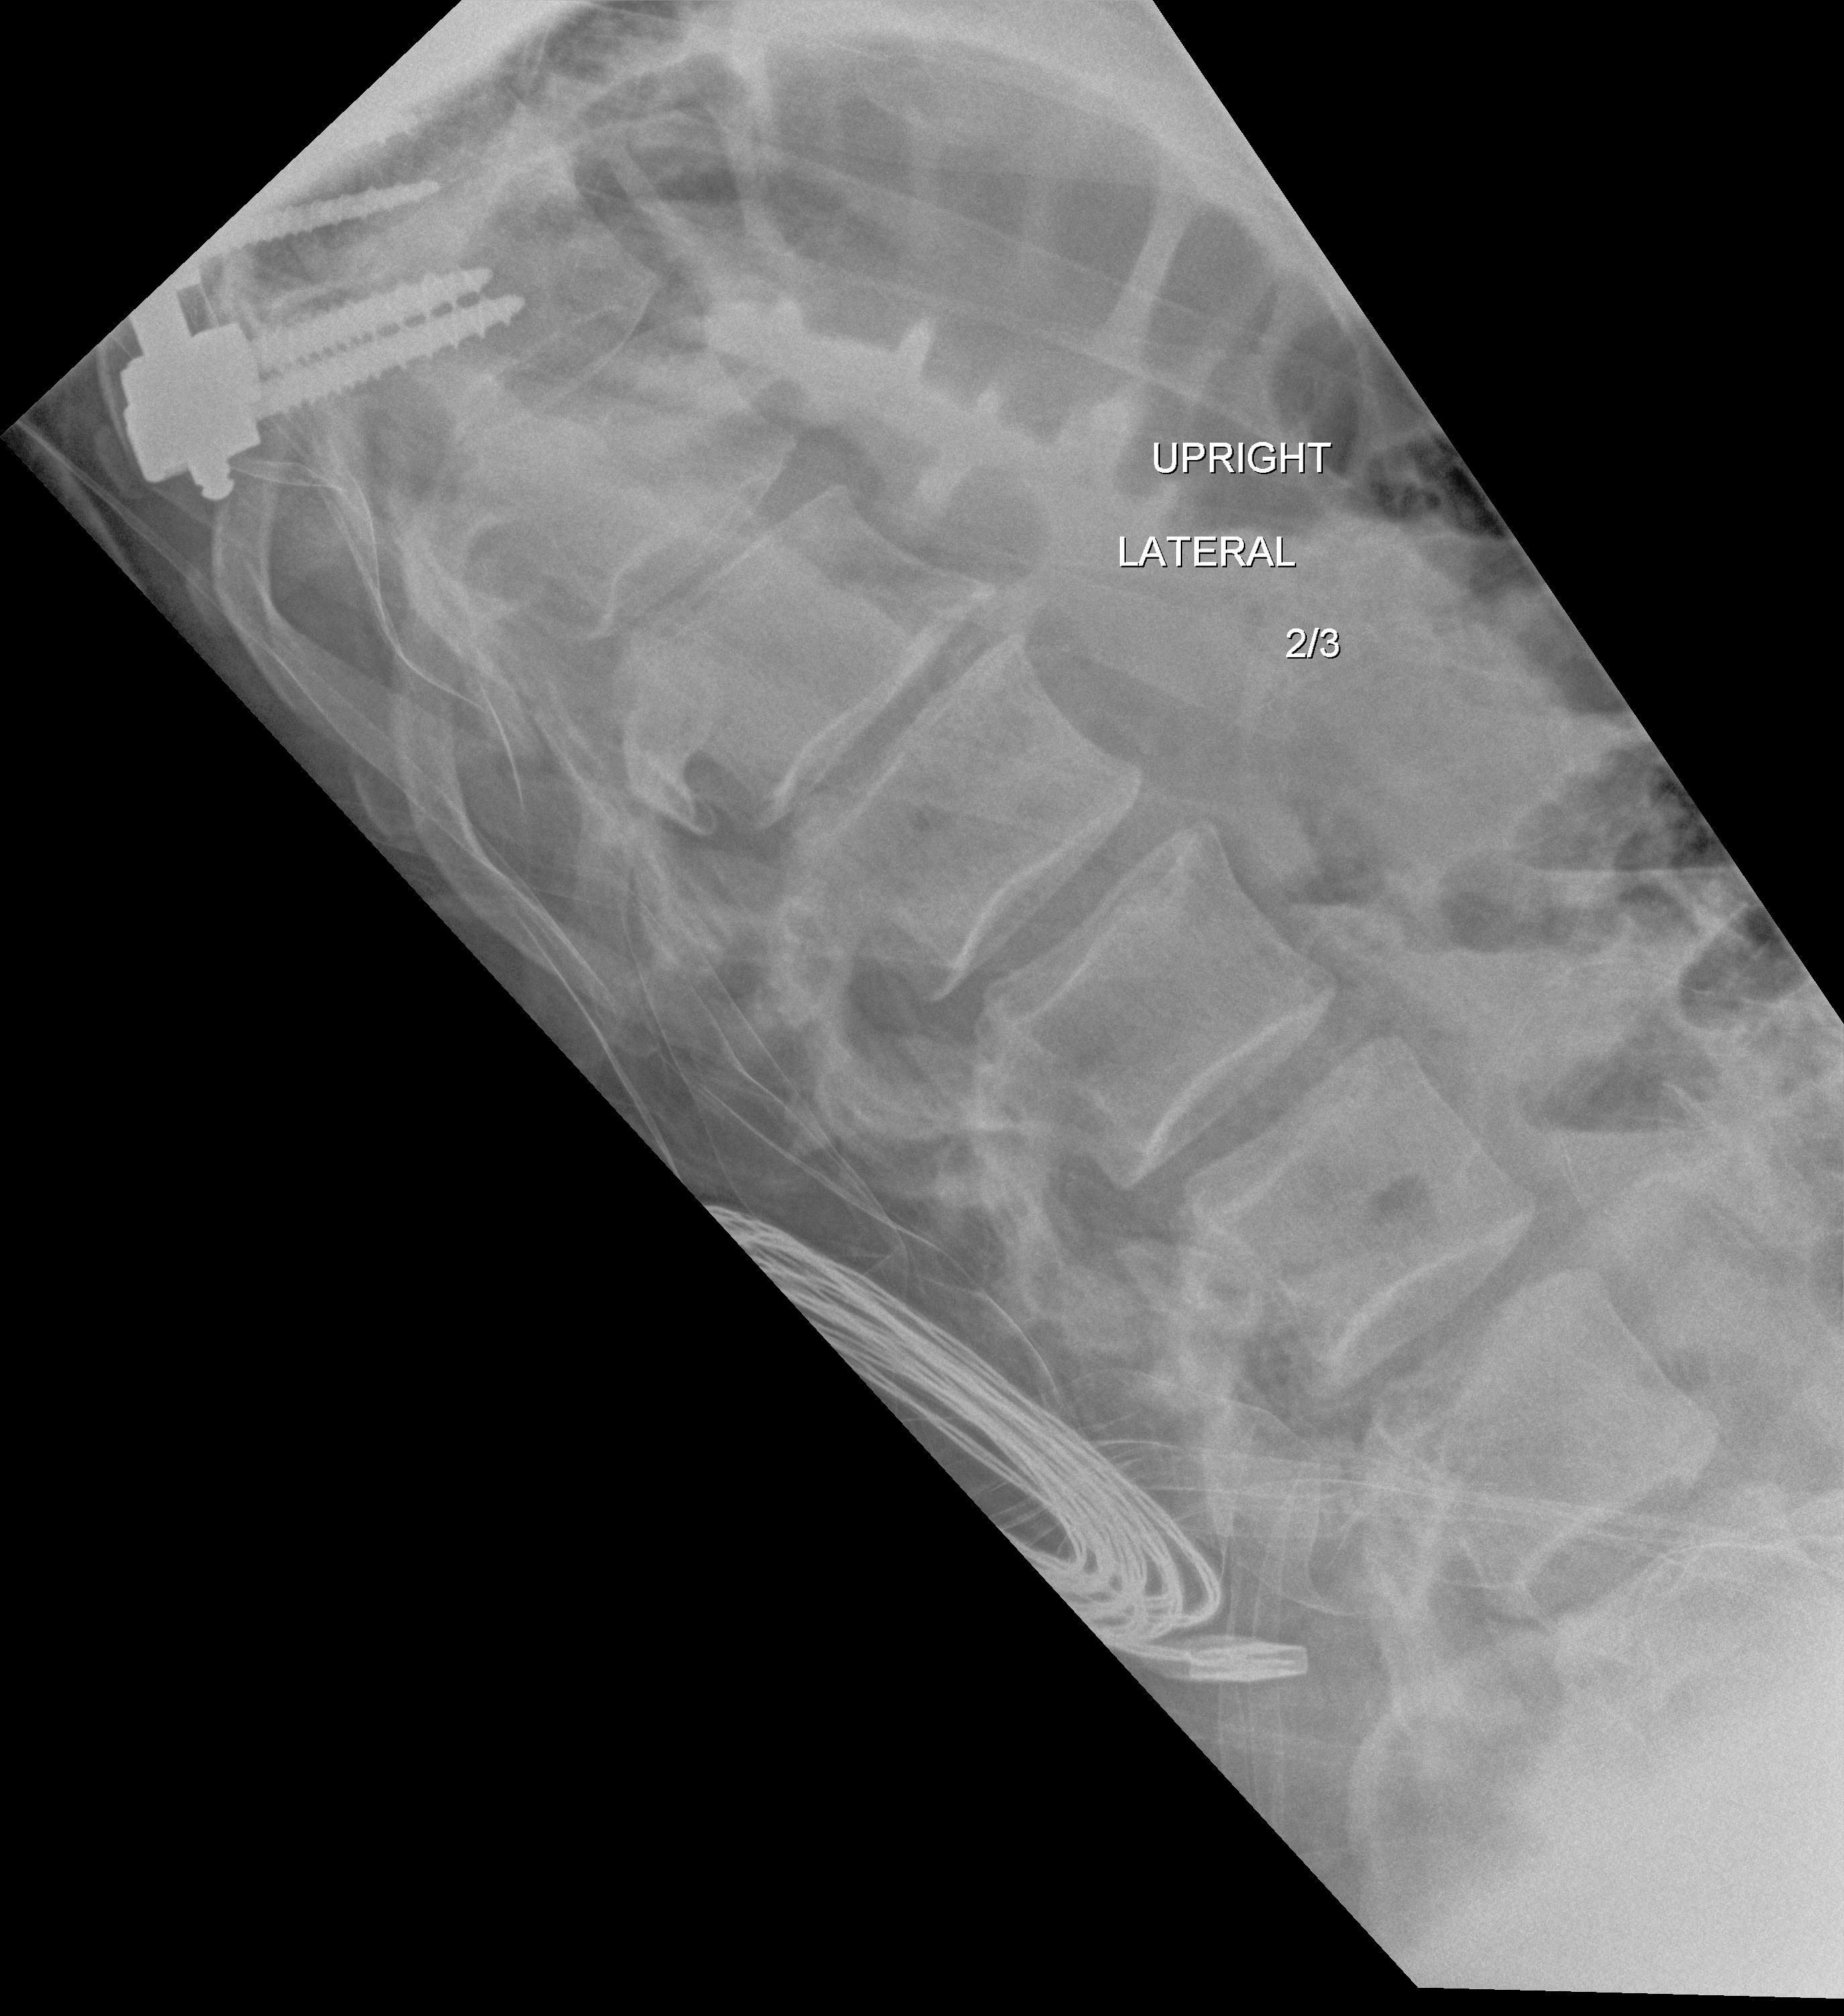
View: LATERAL
Implant manufacturer: medtronic solera